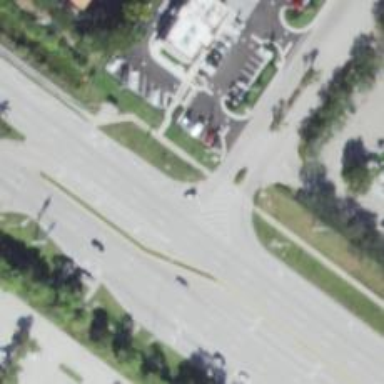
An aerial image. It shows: Primary highway with separate asphalt sidewalks.